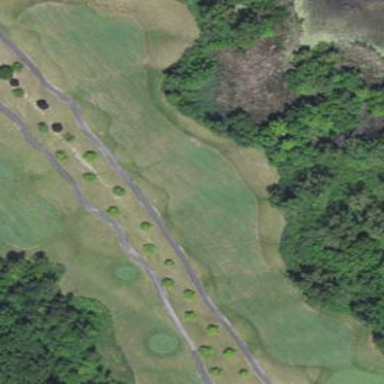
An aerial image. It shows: Golf fairway surrounded by grass.